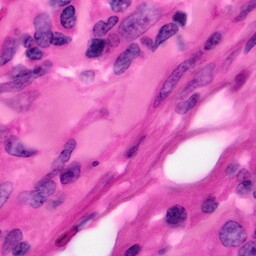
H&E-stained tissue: Pancreatic